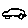
Label: car